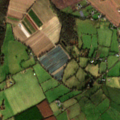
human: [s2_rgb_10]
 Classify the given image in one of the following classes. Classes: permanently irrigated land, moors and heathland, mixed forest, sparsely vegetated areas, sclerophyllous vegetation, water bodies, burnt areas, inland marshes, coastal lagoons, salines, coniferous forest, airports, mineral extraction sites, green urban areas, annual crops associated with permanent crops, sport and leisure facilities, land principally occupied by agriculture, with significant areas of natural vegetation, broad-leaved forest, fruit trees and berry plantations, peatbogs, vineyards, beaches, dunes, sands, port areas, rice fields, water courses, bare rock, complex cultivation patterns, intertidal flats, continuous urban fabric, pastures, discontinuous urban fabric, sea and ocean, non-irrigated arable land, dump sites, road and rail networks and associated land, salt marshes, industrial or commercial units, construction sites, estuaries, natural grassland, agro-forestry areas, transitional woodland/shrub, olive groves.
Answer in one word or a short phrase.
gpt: non-irrigated arable land, pastures, land principally occupied by agriculture, with significant areas of natural vegetation, mixed forest